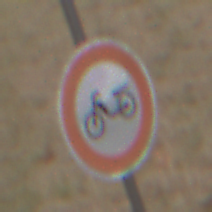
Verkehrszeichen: VerbotMofas
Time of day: Midday
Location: Outdoor (Suburban)
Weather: Overcast
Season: NotSpecified
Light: Natural